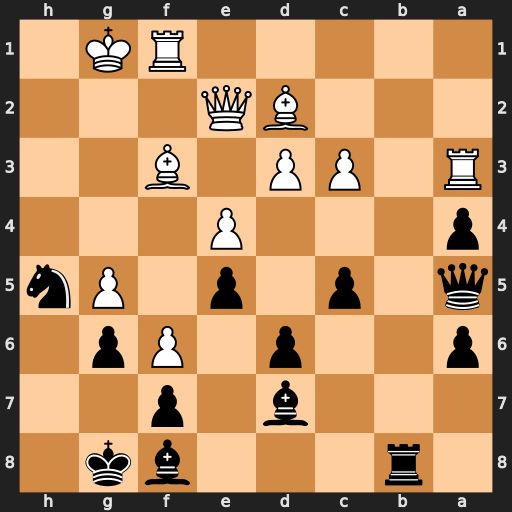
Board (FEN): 1r3bk1/3b1p2/p2p1Pp1/q1p1p1Pn/p3P3/R1PP1B2/3BQ3/5RK1
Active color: b
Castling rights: -
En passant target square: -
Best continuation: Ng3 Qe1 Nxf1